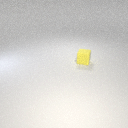
small yellow rubber cube